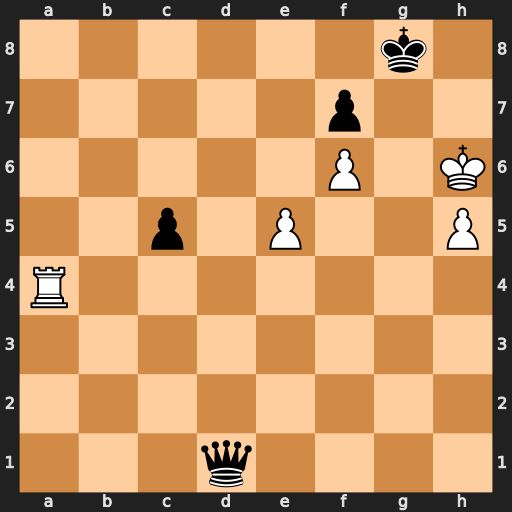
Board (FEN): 6k1/5p2/5P1K/2p1P2P/R7/8/8/3q4
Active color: w
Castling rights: -
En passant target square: -
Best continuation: Ra8+ Qd8 Rxd8#